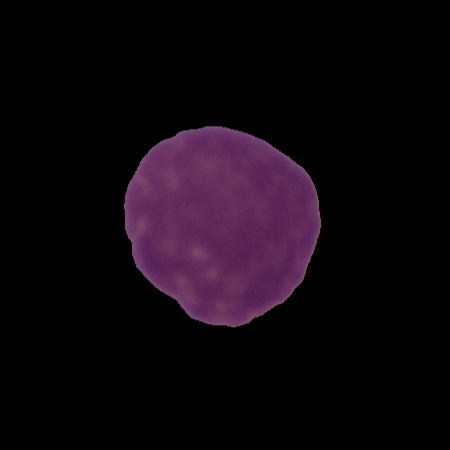
Label: healthy